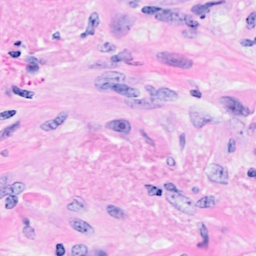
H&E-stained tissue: Breast